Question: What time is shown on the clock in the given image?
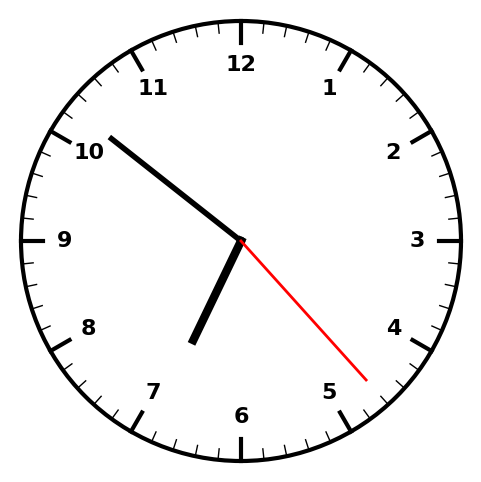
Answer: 06:51:23